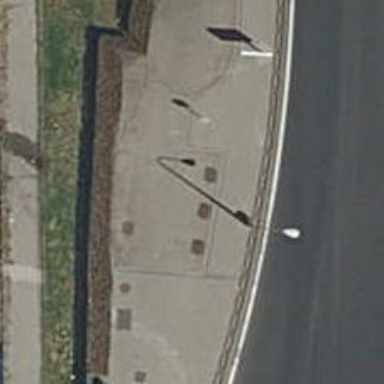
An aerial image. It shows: Bicycle parking area with wall loops.